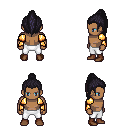
a pixel art fantasy rpg character, male body template, human, dark skin, gold arm armor, white pants, raven long topknot hairstyle, brown shoes, four views (front, back, left, right), 2x2 character sprite sheet, small pixel art, hard edges, no anti-aliasing